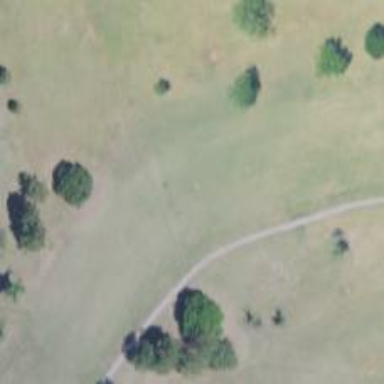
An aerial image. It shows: View of golf hole.